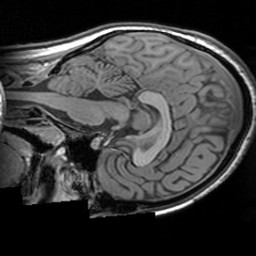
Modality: T1w
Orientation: sagittal
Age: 19
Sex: female
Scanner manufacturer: siemens
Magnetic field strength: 3 T
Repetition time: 1.63 s
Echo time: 0.00311 s